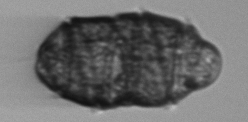
Label: Margalefidinium